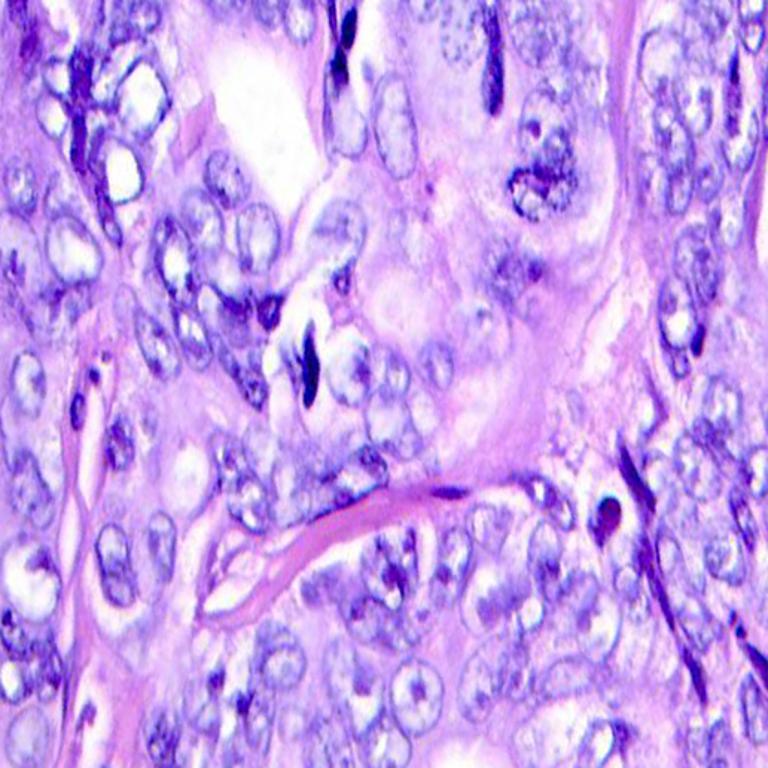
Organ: colon
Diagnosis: adenocarcinomas